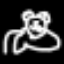
Label: frog